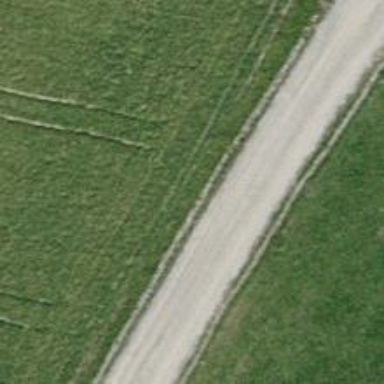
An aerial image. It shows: Track with grade 1 quality.